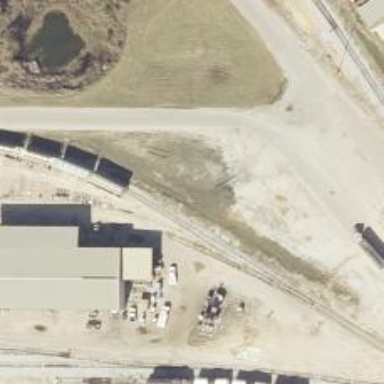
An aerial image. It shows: Rail spur service.